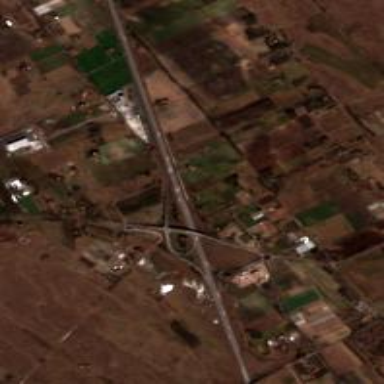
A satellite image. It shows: Motorway junction.